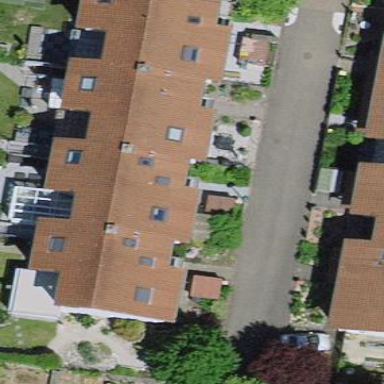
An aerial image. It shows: Simple house.